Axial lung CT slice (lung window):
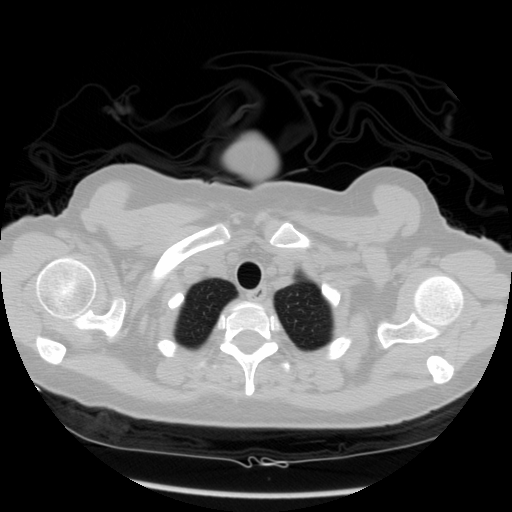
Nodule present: no